Question: The past couple of days I've been having problems with Eclipse, such as appcompact_v7 making a new compact after each problem. Then App_compact wouldn't transfer the .jar files over automatically. NOW I'm having another problem, which is everytime I start a new Android Application Project the textView that says "Hello World!" is "invisible". It says it's on the layout, but it's not visible. Next problem i'm having is that anytime I add a button, TextView, or anything that has text, it's not visible, no matter what color I use with the text. 1. What is causing eclipse to do this? 2. What can I do to resolve these problems?
We're working on a final project for the class and this determines whether or not i pass the class, so i'm FREAKING out. Here is what my project looks like and what its showing :
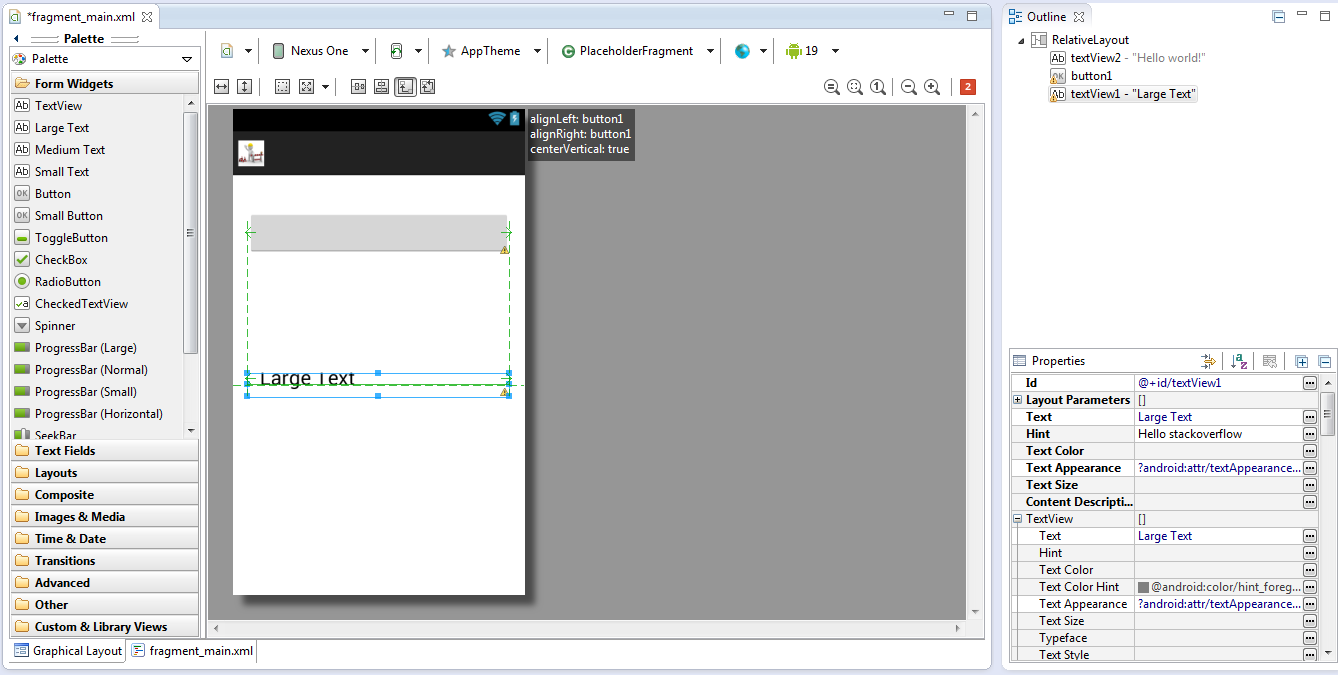
Answer: Please change the theme on top it AppTheme by default. Try using any 'Holo.Light' themes and see if it makes any difference.